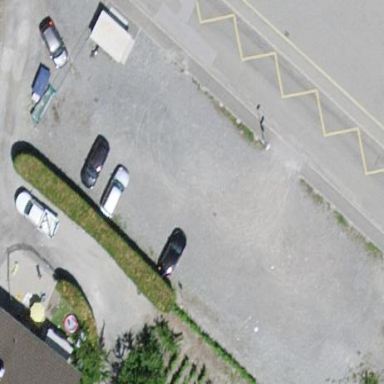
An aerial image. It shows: Parking area with unpaved surface.